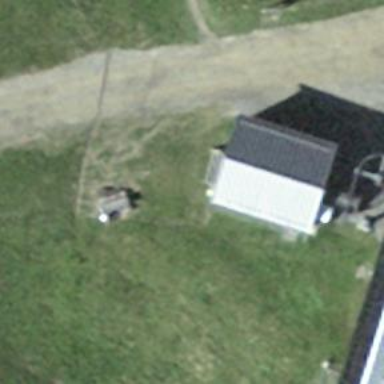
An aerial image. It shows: Shed.